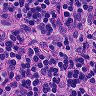
Metastatic tissue present: no